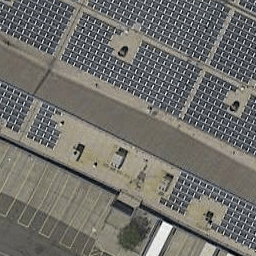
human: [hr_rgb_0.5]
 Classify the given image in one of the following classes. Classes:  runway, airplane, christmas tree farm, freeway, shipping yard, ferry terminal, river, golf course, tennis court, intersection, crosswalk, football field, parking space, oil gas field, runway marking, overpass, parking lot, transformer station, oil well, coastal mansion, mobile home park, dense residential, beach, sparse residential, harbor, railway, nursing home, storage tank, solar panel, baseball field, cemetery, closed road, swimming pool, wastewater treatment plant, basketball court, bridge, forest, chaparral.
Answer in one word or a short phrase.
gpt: solar panel